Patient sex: M
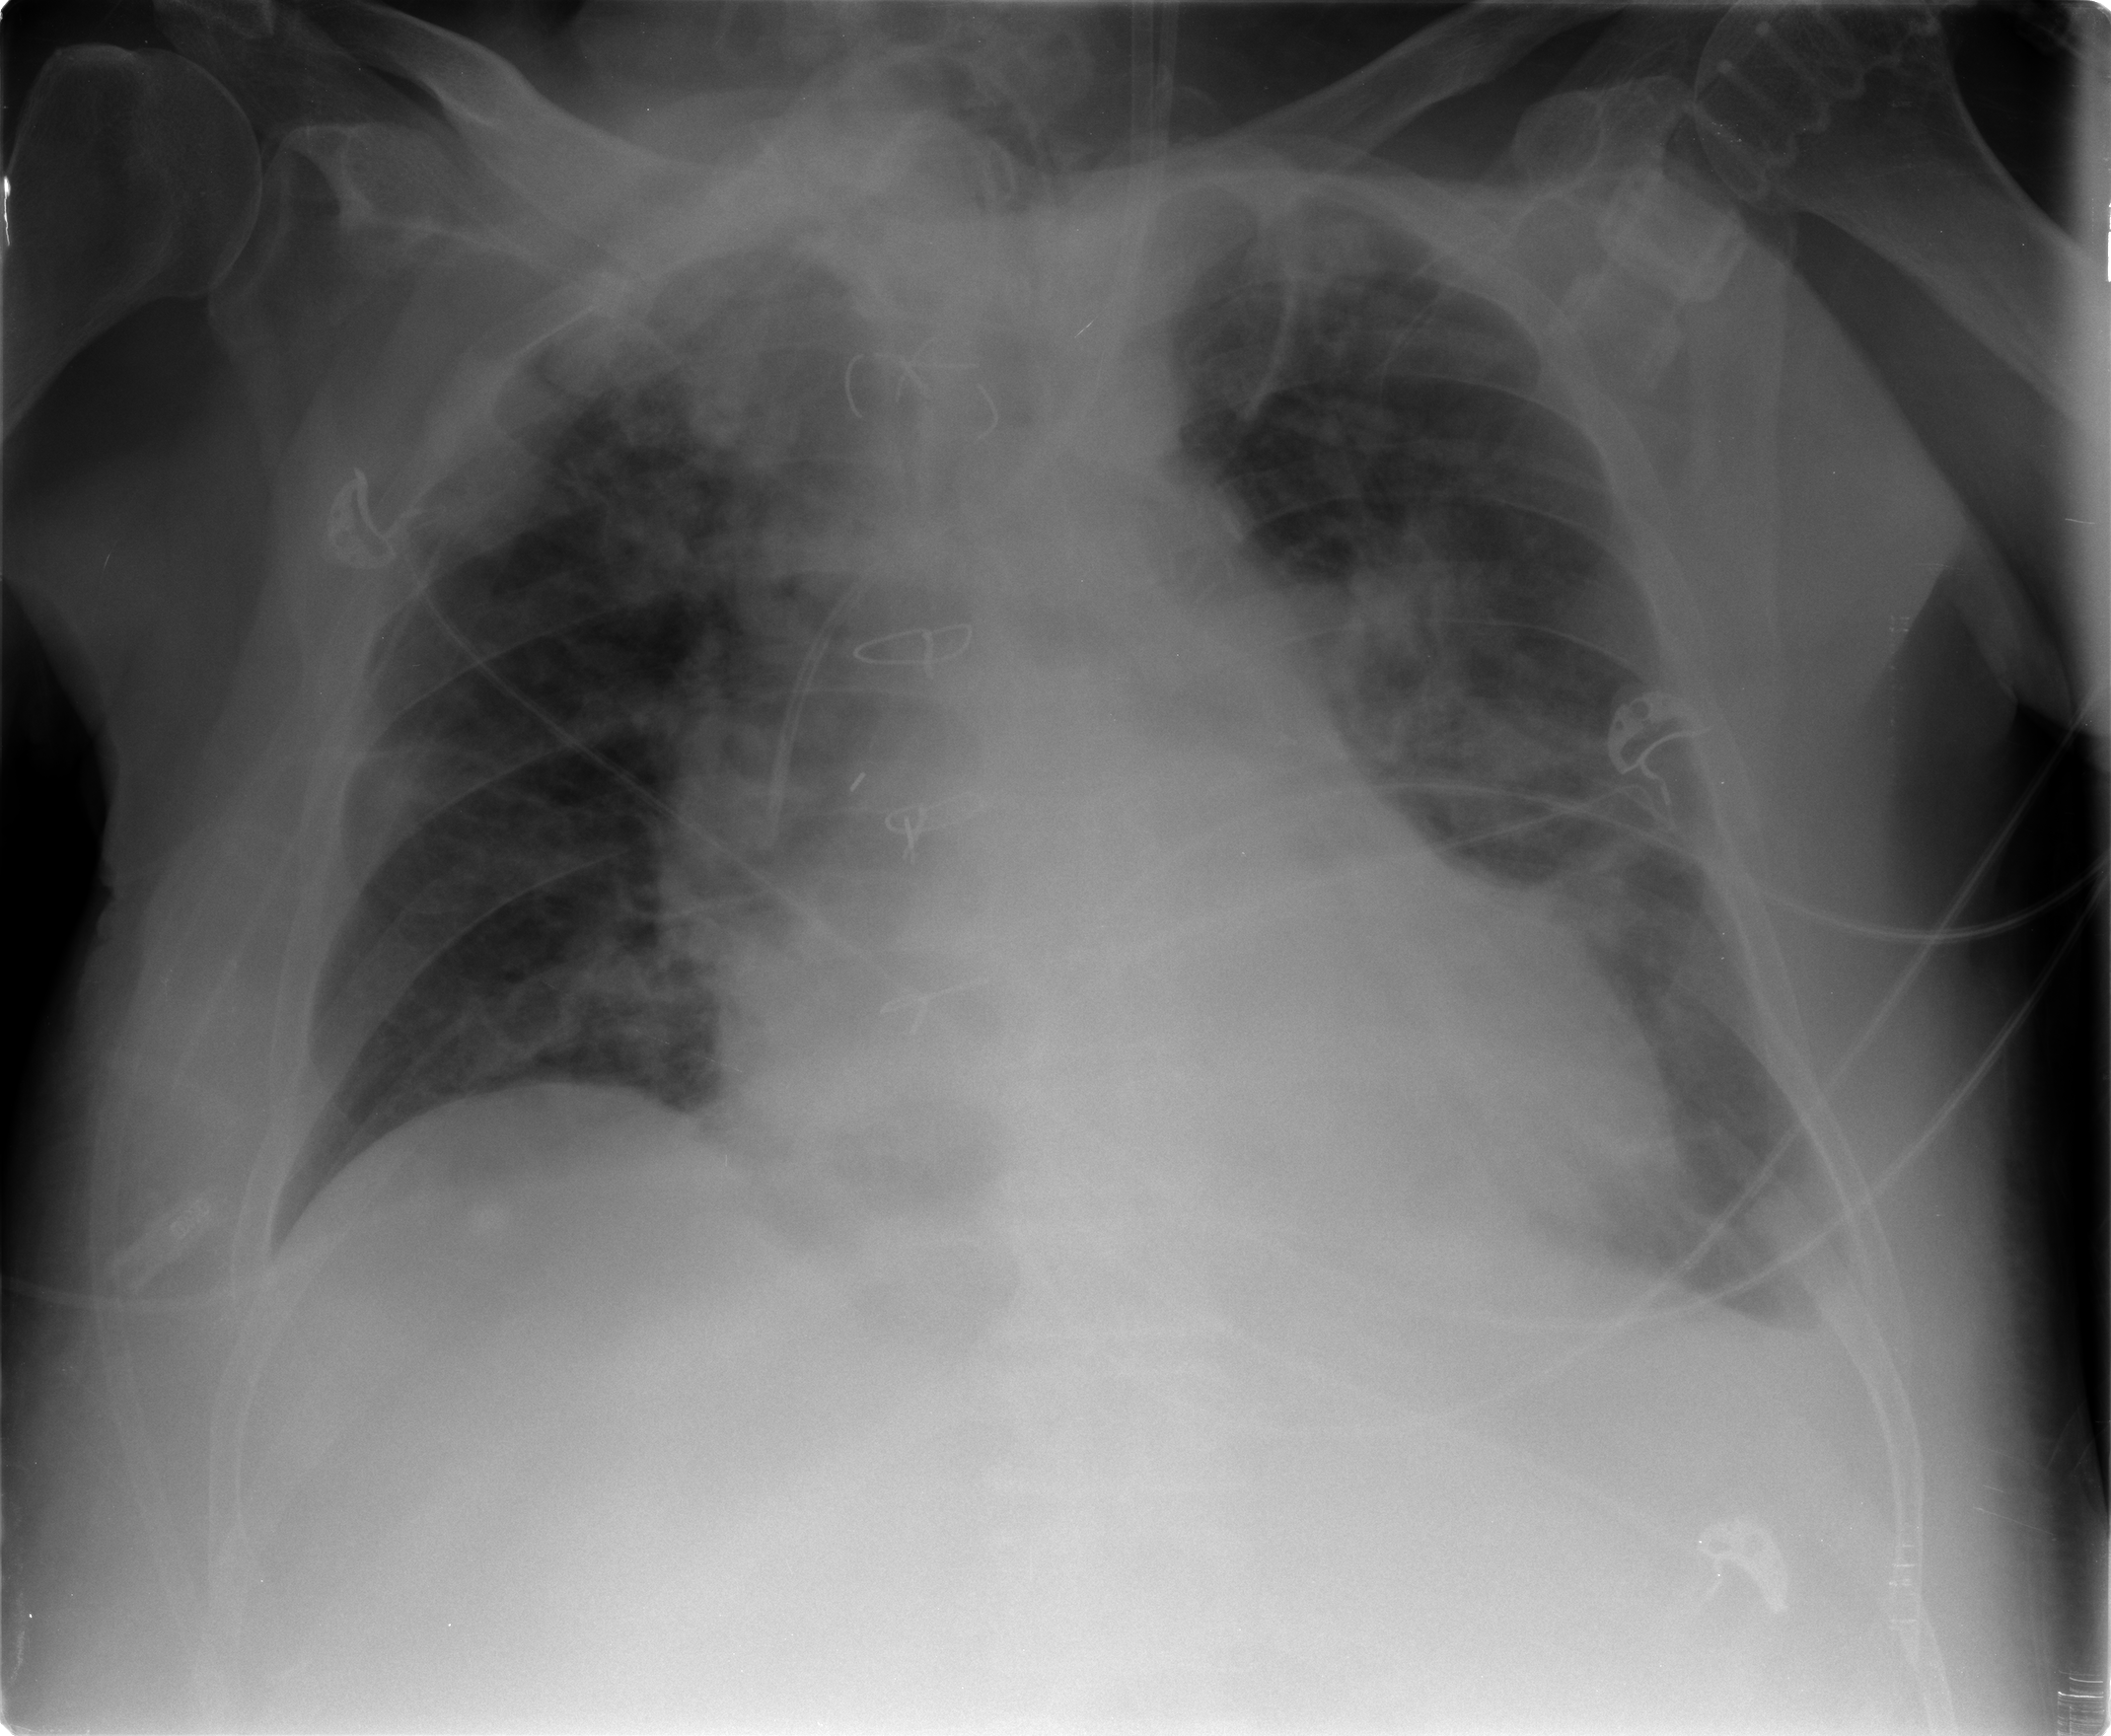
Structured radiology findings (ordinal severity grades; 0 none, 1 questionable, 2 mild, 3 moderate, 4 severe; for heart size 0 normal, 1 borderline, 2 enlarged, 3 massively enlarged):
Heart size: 2
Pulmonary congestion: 1
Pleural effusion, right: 0
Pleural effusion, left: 1
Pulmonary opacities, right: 3
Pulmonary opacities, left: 2
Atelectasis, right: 2
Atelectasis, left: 2